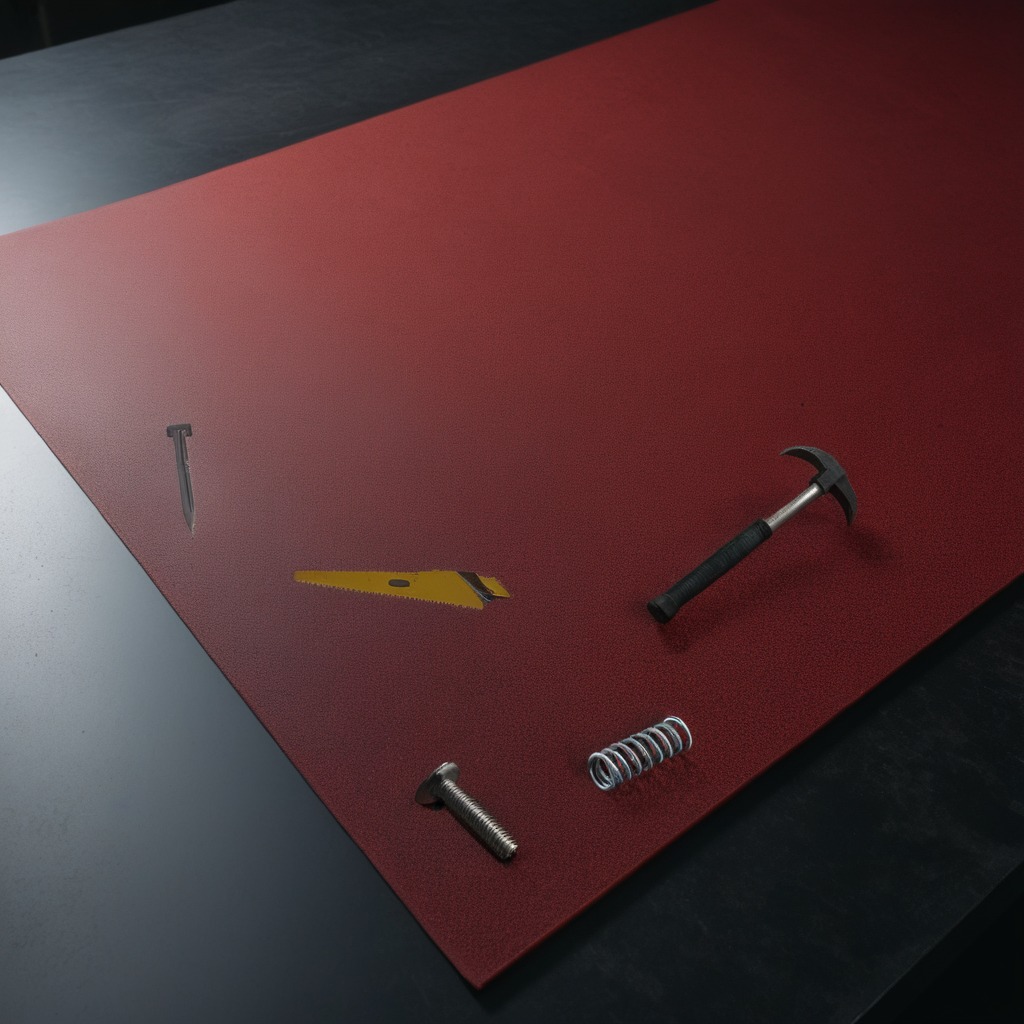
A hammer, an iron nail, a metal machine screw, a coiled metal spring, and a handheld metal saw lying on a clean granite tabletop covered with a red rubber mat inside a workshop at night dim ambient light soft shadows worn but beneath the mat